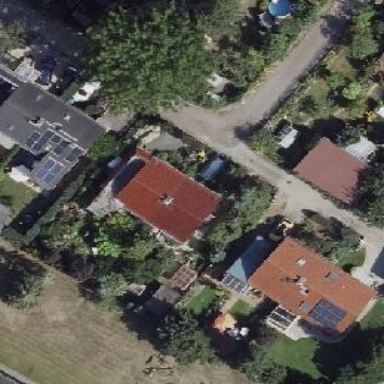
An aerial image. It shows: Semidetached house.